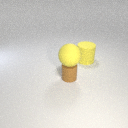
small brown rubber cylinder to the left of large yellow rubber cylinder